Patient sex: M
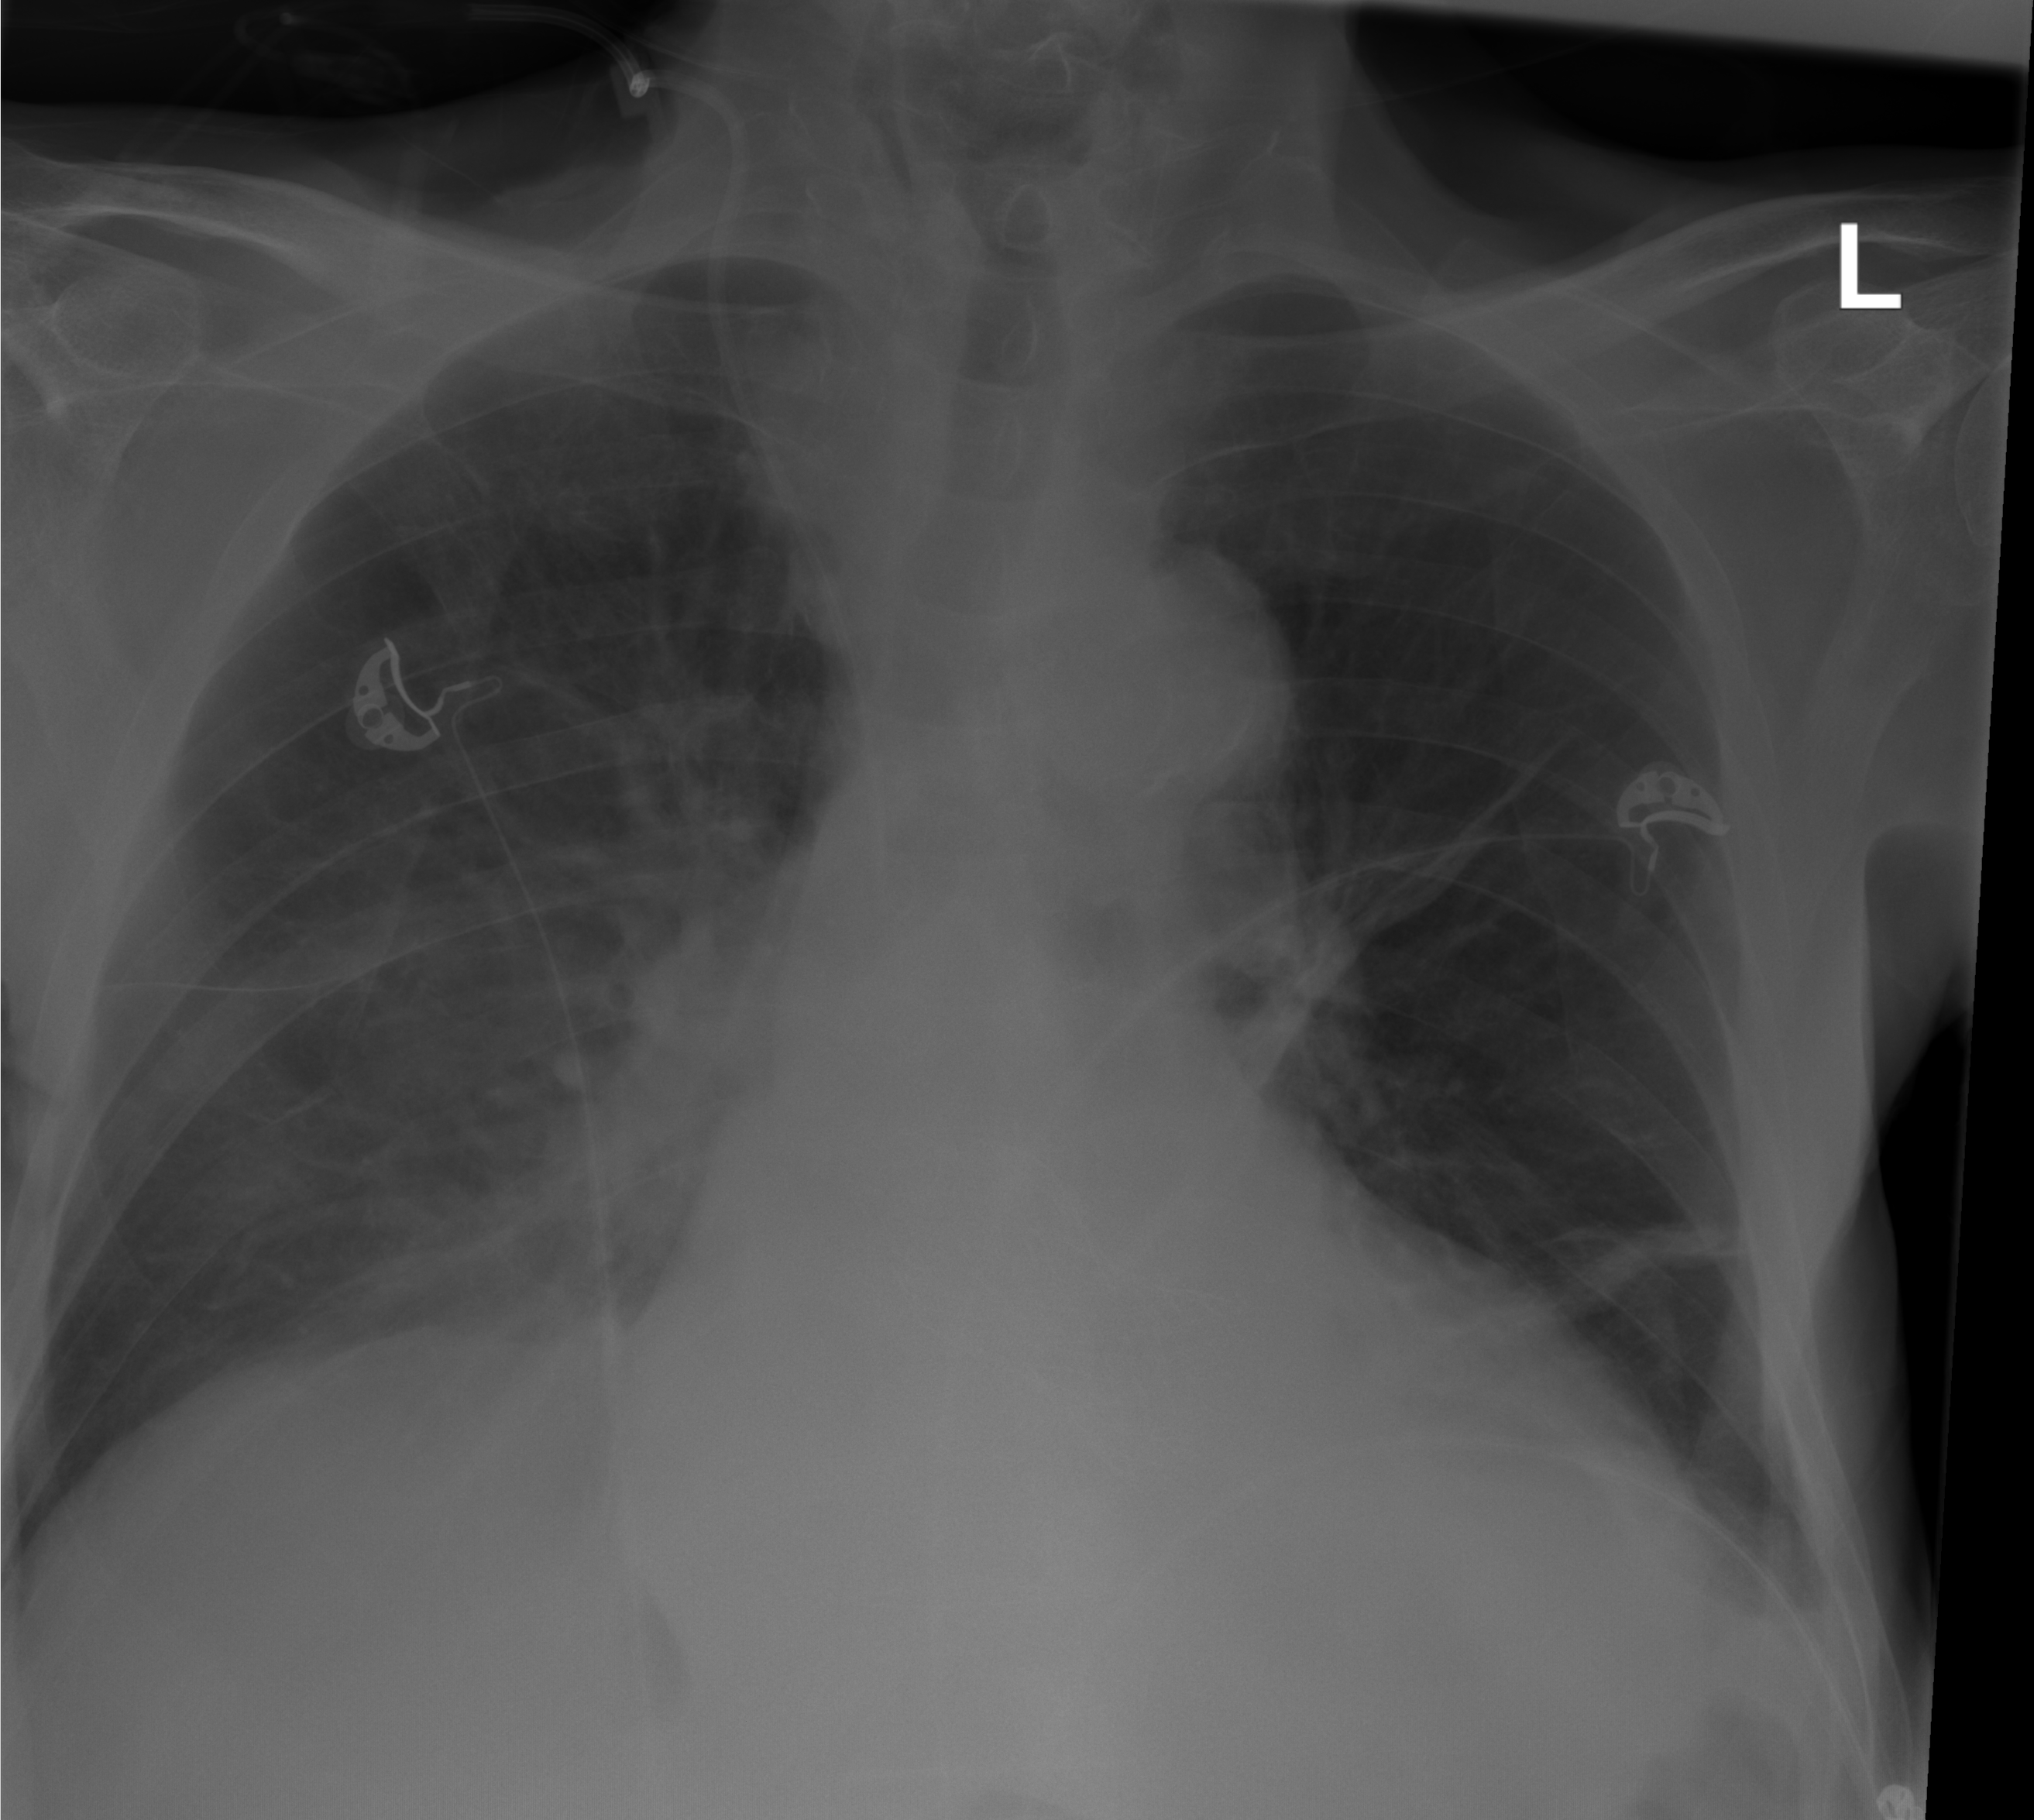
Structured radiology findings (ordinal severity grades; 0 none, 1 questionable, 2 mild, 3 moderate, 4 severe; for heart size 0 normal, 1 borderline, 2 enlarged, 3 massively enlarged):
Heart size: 2
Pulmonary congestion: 0
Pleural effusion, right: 0
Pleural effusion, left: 2
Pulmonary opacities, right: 0
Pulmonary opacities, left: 0
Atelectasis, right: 2
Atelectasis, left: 2